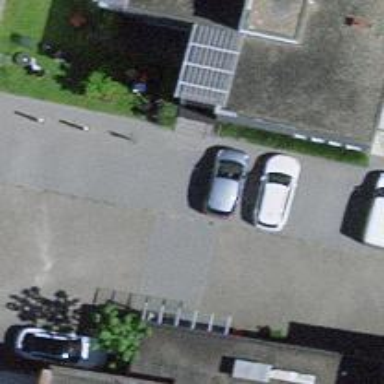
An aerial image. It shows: Charging station.